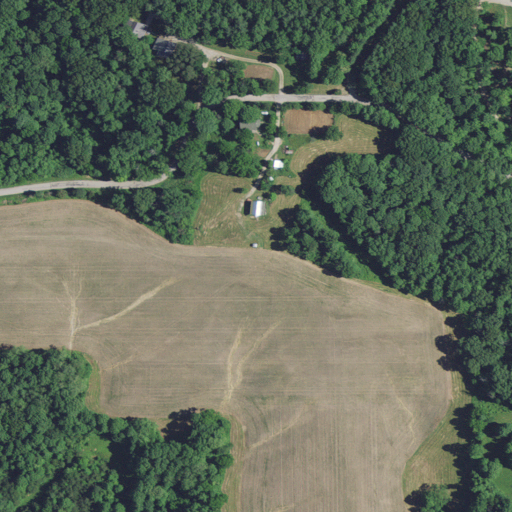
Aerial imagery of mountain in Indiana named Goss Hill containing deciduous forest, cultivated crops, grassland, open development, and mixed forest